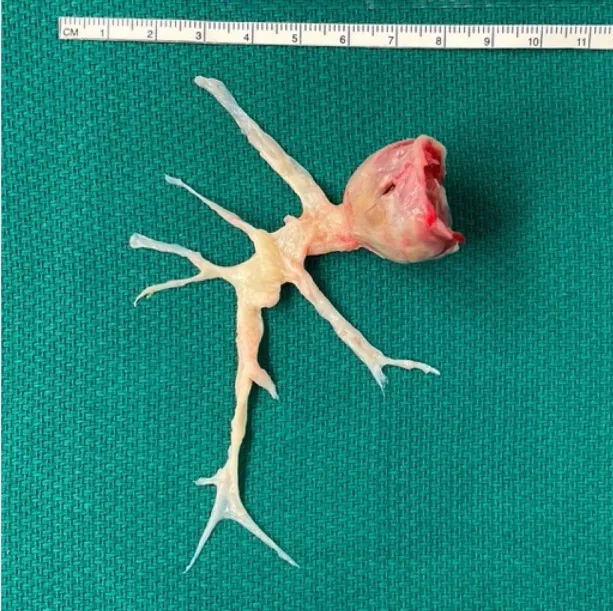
Surgical specimen. Entire clot removed en-bloc via thromboendarterectomy.
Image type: medical_photograph (other_medical_photograph)